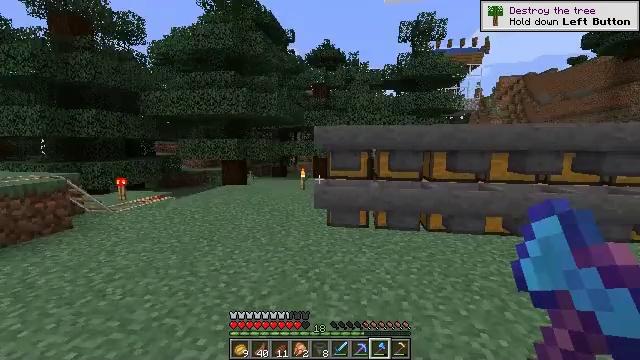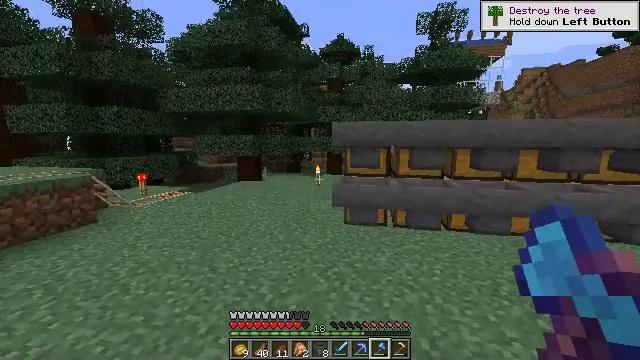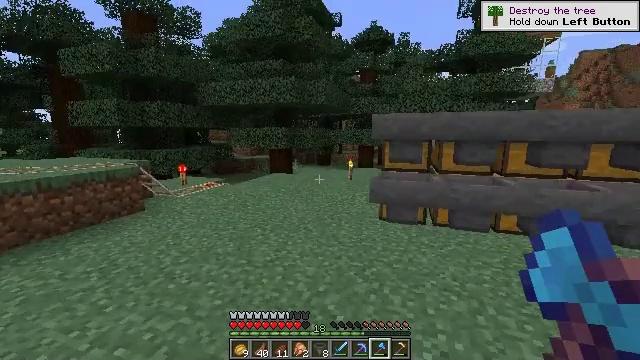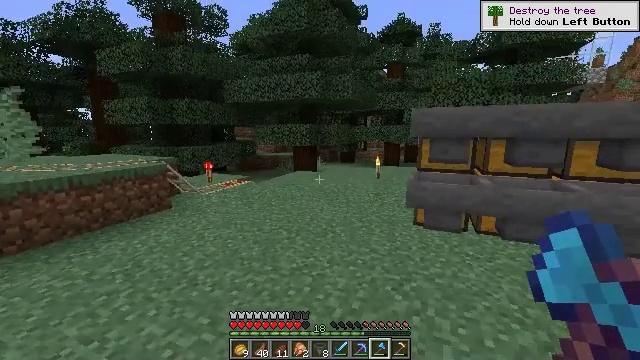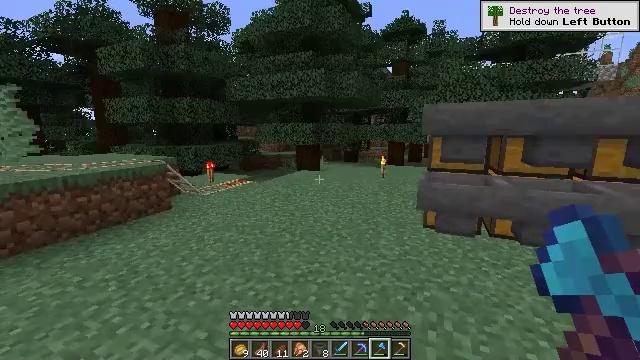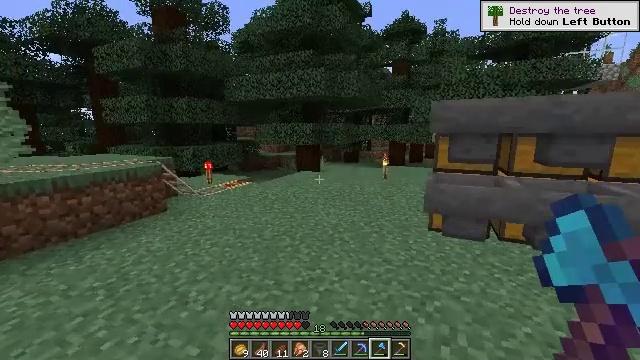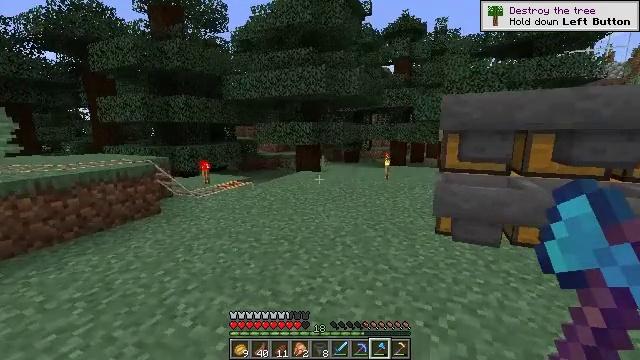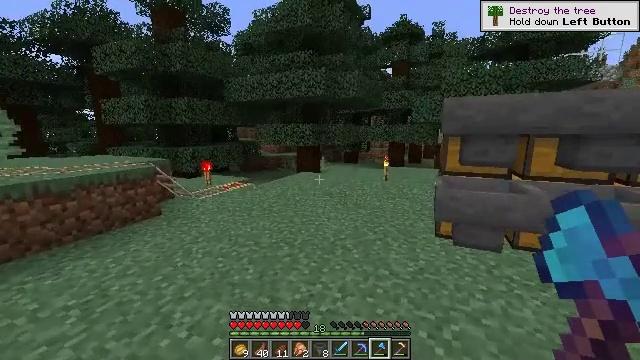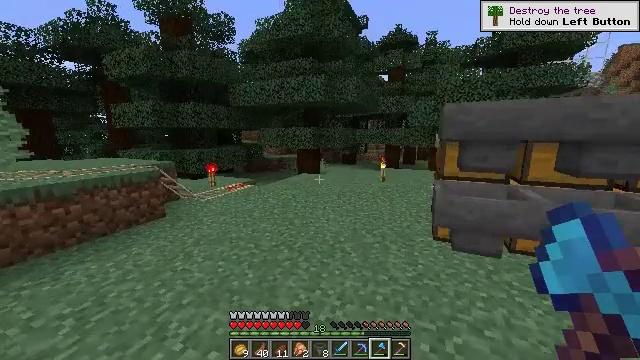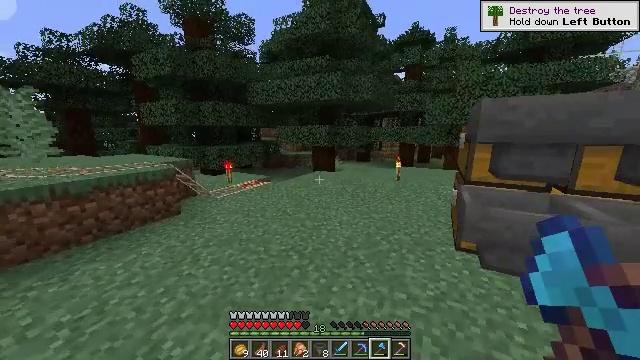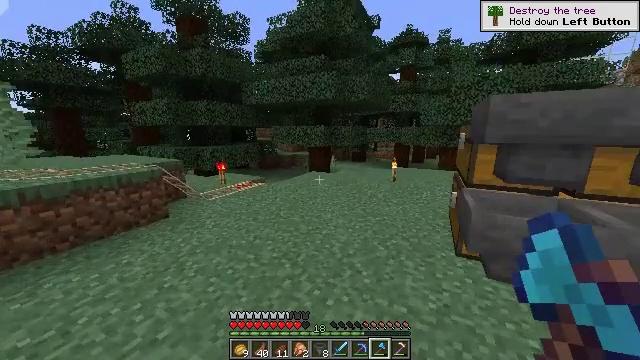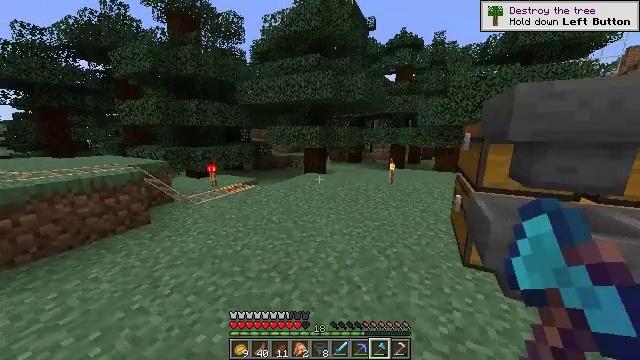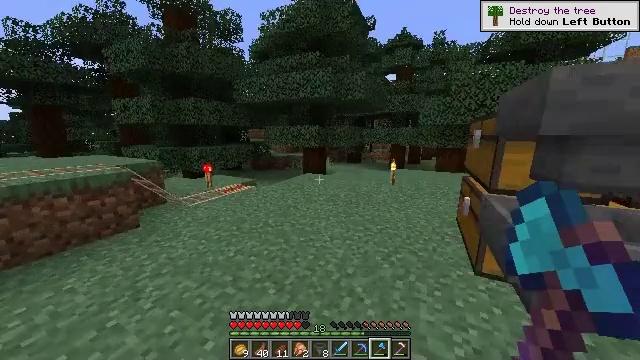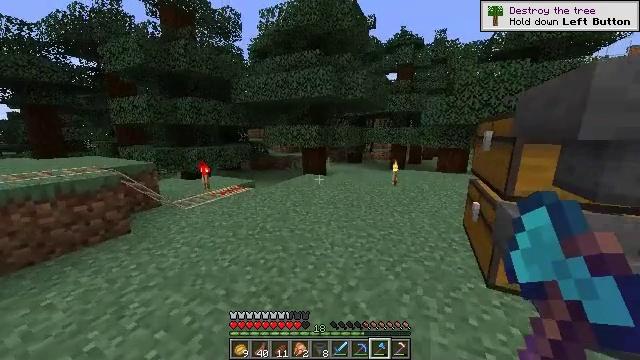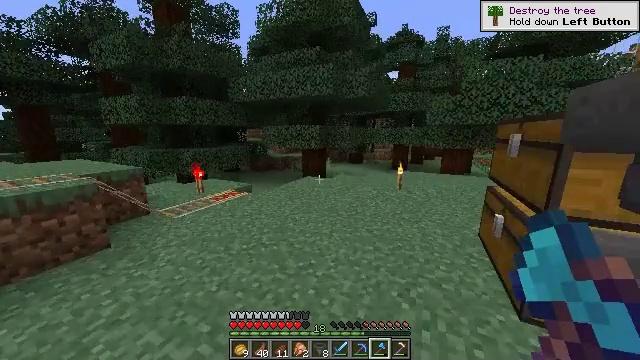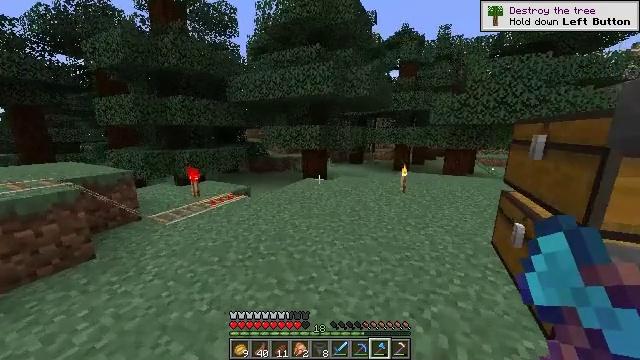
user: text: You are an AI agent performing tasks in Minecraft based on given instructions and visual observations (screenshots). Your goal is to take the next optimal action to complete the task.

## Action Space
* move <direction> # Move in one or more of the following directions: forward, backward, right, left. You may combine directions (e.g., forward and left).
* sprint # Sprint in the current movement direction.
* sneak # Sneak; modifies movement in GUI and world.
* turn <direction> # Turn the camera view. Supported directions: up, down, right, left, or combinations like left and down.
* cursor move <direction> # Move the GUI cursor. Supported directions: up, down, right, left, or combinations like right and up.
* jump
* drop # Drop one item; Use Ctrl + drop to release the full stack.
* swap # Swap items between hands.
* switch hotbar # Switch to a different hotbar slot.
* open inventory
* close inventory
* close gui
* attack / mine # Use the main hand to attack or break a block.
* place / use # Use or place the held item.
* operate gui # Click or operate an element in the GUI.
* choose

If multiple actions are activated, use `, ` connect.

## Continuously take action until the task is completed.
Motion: motion action
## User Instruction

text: Harvest the large fern for decoration.
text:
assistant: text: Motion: move forward and move left, turn left
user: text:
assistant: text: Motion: move forward, turn left and down
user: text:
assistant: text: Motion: move forward, turn left
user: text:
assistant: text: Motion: move forward
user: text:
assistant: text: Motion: move forward
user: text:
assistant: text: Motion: move forward, sprint
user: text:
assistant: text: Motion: move forward, sprint
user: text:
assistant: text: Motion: move forward, sprint
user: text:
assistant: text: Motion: move forward, sprint, turn left and down
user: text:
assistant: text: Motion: move forward, sprint, turn right
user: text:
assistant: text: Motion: move forward, turn right
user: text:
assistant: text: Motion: move forward
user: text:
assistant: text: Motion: move forward
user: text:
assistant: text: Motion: move forward
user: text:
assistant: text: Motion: move forward
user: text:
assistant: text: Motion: move forward
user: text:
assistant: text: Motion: move forward
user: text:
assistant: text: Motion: move forward
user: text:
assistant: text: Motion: move forward, sprint, turn right
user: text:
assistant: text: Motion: move forward, sprint, turn right
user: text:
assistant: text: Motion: move forward, sprint, turn right
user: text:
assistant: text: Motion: move forward, sprint, turn right
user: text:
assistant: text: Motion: move forward, sprint, turn right
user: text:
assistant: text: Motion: move forward, sprint
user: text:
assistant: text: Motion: move forward
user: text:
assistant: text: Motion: move forward
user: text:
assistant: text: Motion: move forward, turn right
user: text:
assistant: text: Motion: move forward, turn right
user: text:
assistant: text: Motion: move forward, turn right
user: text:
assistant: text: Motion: move forward, turn right